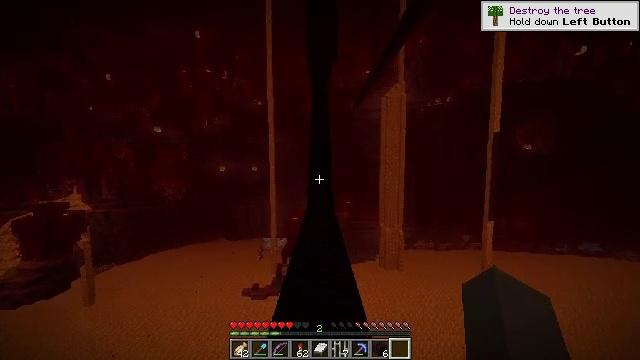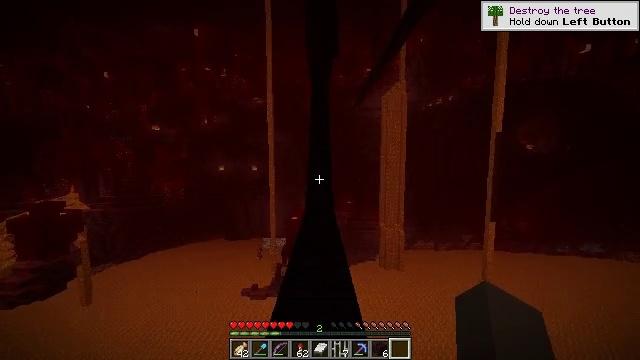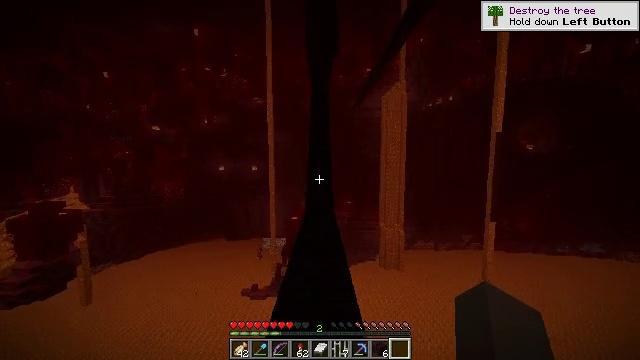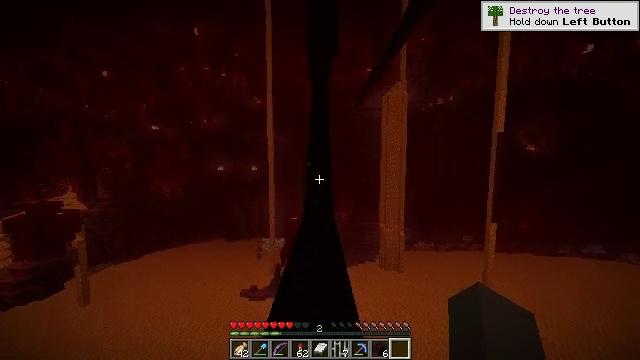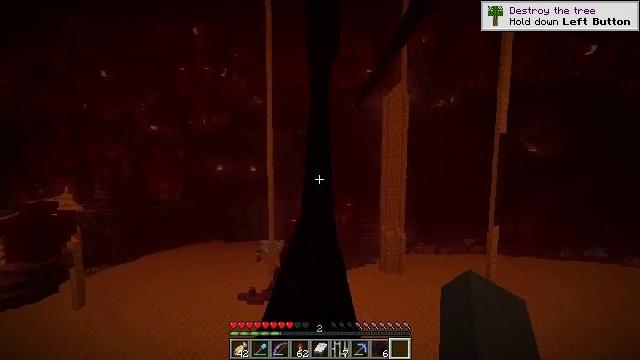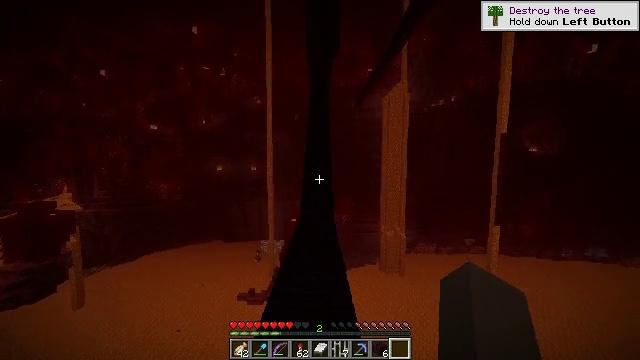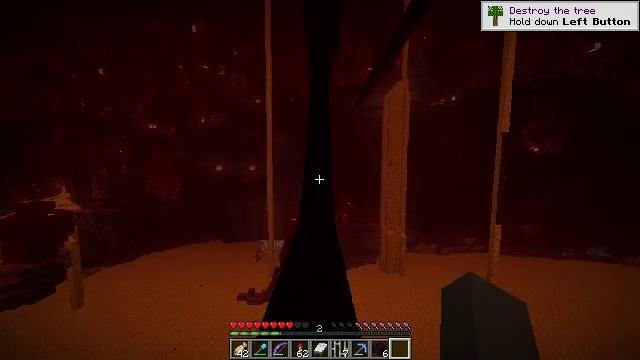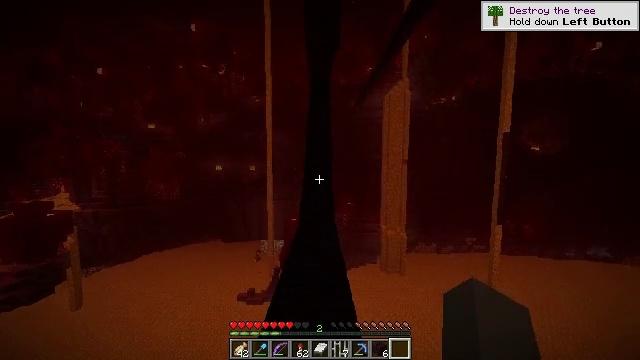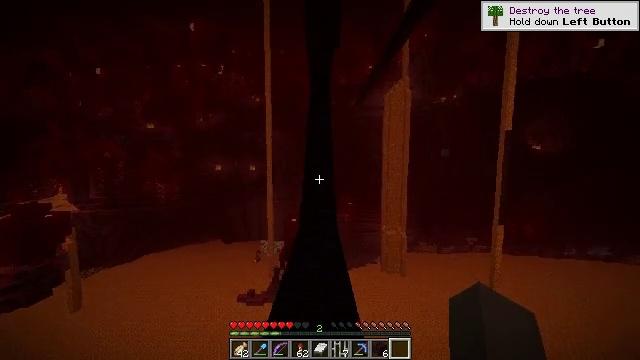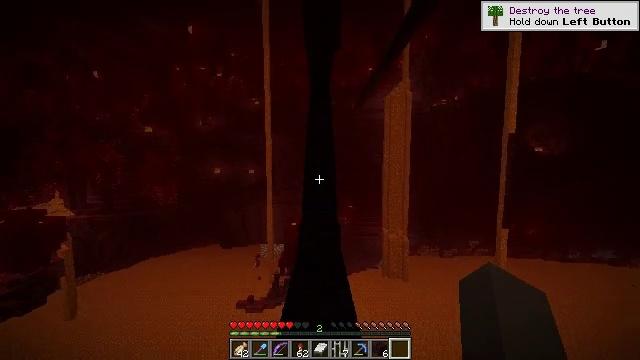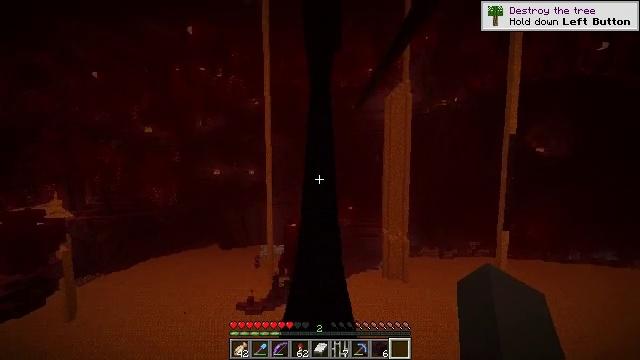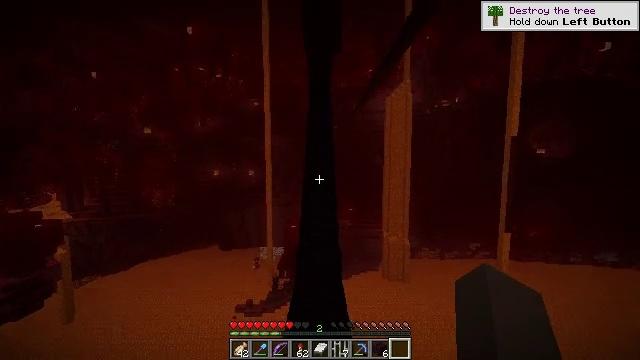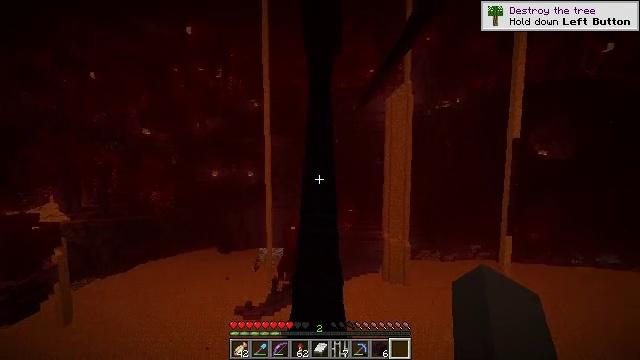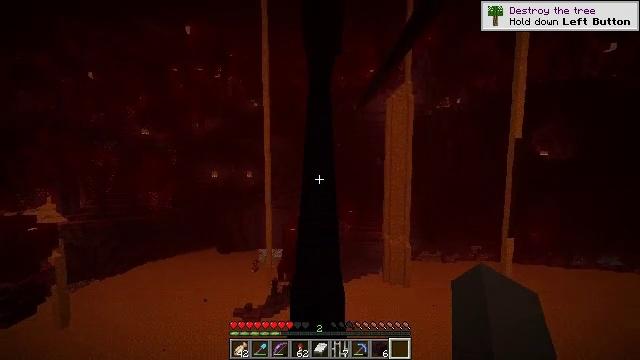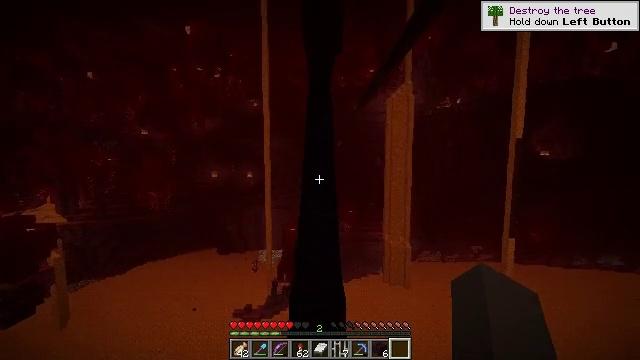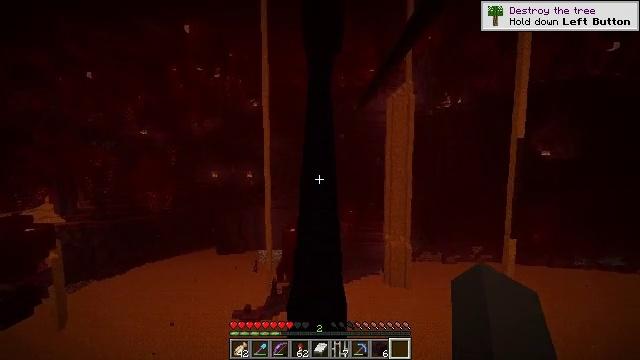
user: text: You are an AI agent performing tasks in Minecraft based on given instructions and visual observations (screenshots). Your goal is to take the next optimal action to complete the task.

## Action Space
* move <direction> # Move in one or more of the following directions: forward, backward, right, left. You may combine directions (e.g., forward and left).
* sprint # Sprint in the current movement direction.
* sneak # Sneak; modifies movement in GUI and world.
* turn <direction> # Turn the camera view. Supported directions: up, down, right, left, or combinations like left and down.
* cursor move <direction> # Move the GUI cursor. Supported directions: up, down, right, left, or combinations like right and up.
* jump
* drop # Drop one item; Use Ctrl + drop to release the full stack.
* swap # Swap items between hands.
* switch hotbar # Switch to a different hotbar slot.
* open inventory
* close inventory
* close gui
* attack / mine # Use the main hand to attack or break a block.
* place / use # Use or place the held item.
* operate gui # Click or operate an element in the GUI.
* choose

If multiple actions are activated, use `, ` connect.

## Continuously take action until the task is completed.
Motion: motion action
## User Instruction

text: Create a nether brick slab with the crafting table.
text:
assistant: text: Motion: move forward
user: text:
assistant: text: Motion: move forward
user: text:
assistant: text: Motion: move forward
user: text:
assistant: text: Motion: move forward
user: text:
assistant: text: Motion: move forward
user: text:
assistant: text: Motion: move forward
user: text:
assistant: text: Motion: move forward
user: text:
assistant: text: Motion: move forward
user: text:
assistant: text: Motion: move forward, jump
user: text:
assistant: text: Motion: move forward, jump
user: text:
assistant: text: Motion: move forward, jump
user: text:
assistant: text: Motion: move forward, jump
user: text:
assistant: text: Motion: move forward, jump
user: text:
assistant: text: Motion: move forward
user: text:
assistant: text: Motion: move forward
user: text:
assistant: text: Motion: move forward
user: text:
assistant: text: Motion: move forward
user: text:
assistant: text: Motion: move forward
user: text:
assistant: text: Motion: move forward
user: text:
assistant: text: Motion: move forward
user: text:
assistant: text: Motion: move forward
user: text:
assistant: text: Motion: move forward
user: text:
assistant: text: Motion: move forward
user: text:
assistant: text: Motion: move forward
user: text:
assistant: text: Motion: move forward
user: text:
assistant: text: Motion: move forward
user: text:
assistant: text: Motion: move forward
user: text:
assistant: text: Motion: move forward
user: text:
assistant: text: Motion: move forward
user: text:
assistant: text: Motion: move forward